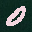
Label: 0